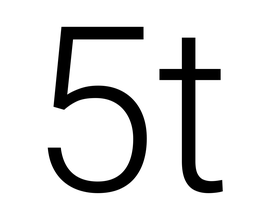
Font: Roboto_Light